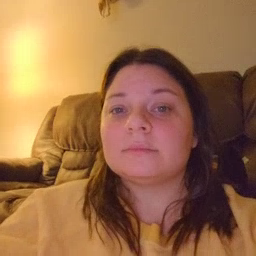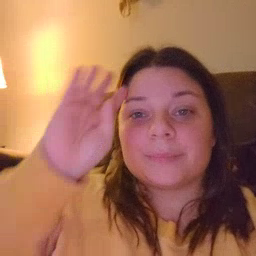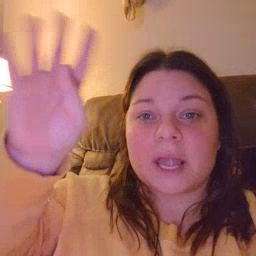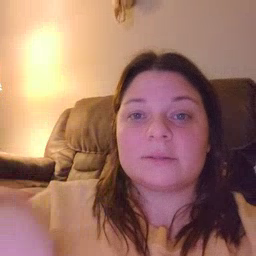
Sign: pretend